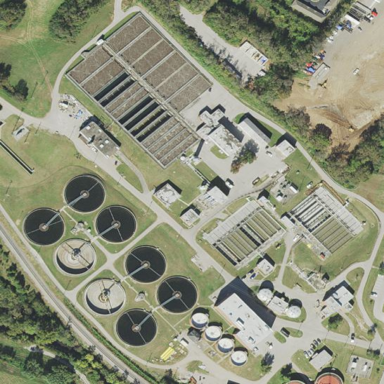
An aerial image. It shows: Wastewater plant.